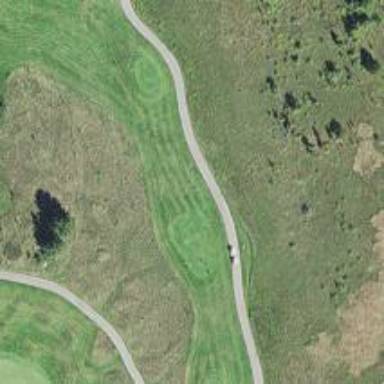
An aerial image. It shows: Service road designated as golf cart path.